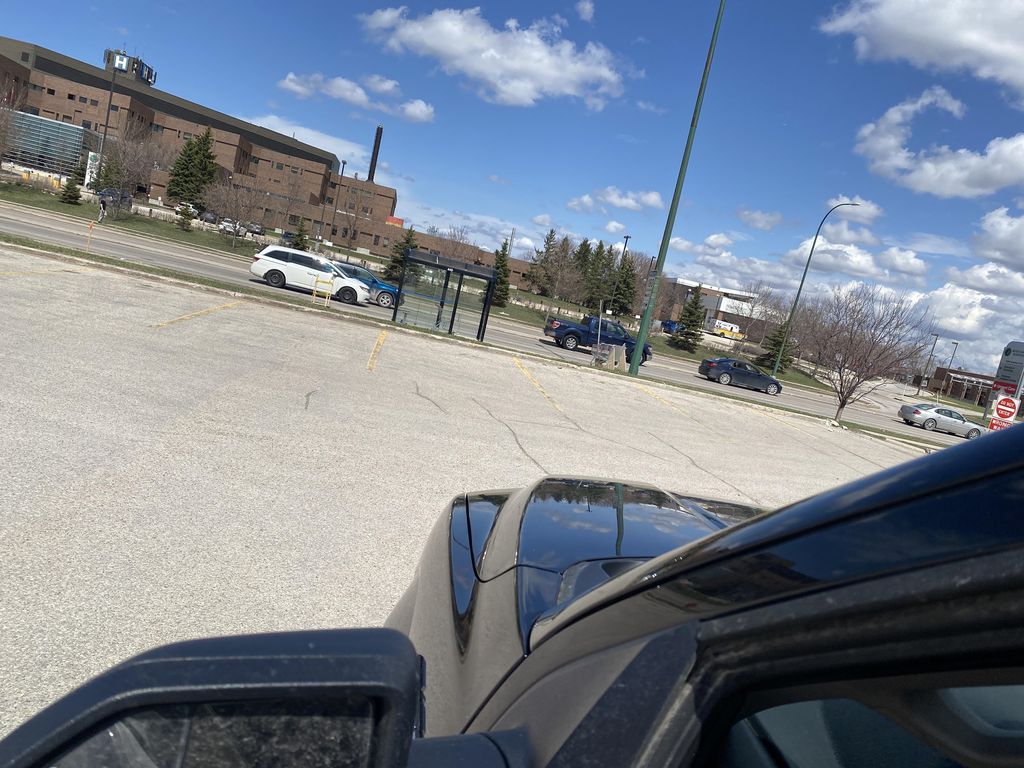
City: winnipeg